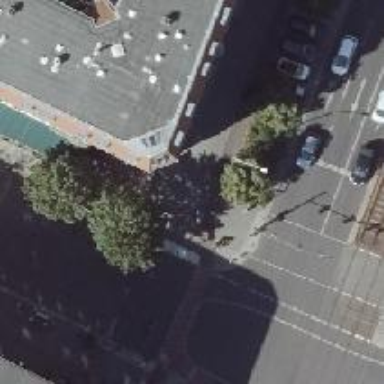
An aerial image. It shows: Crossing on the footway with traffic signals.